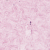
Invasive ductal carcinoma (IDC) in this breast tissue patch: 0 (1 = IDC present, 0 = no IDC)